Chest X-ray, AP view. Patient: 34 years old, sex F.
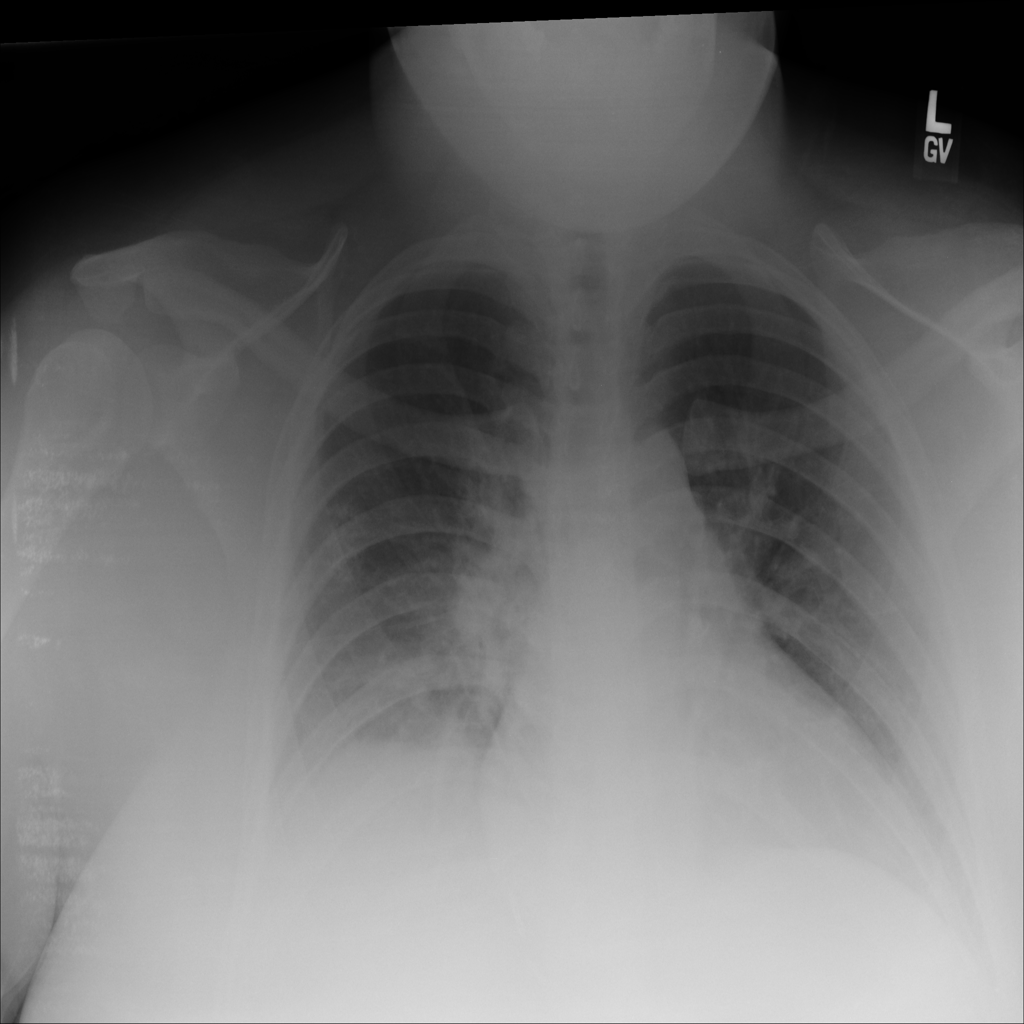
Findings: Effusion, Infiltration